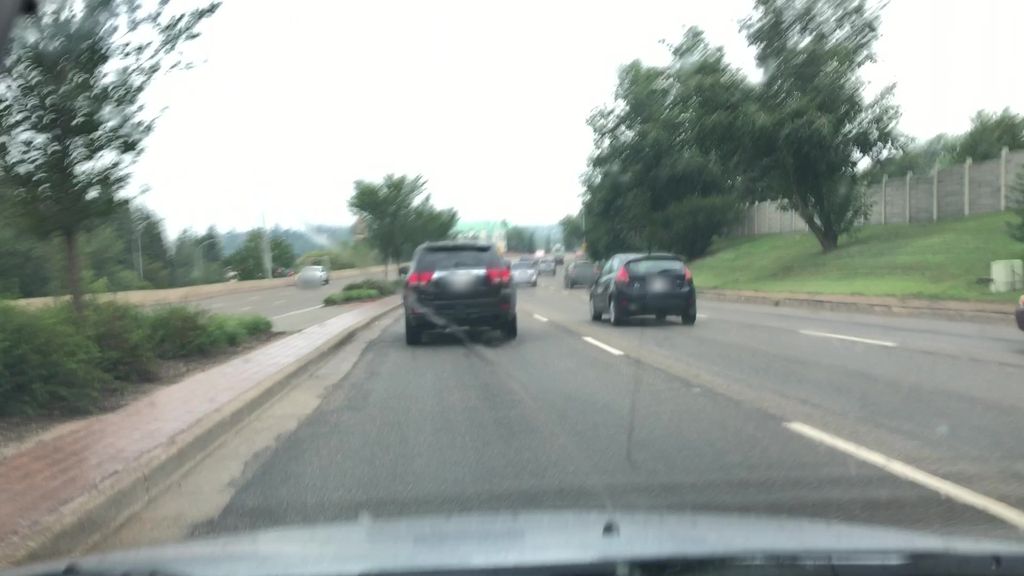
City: edmonton